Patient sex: F
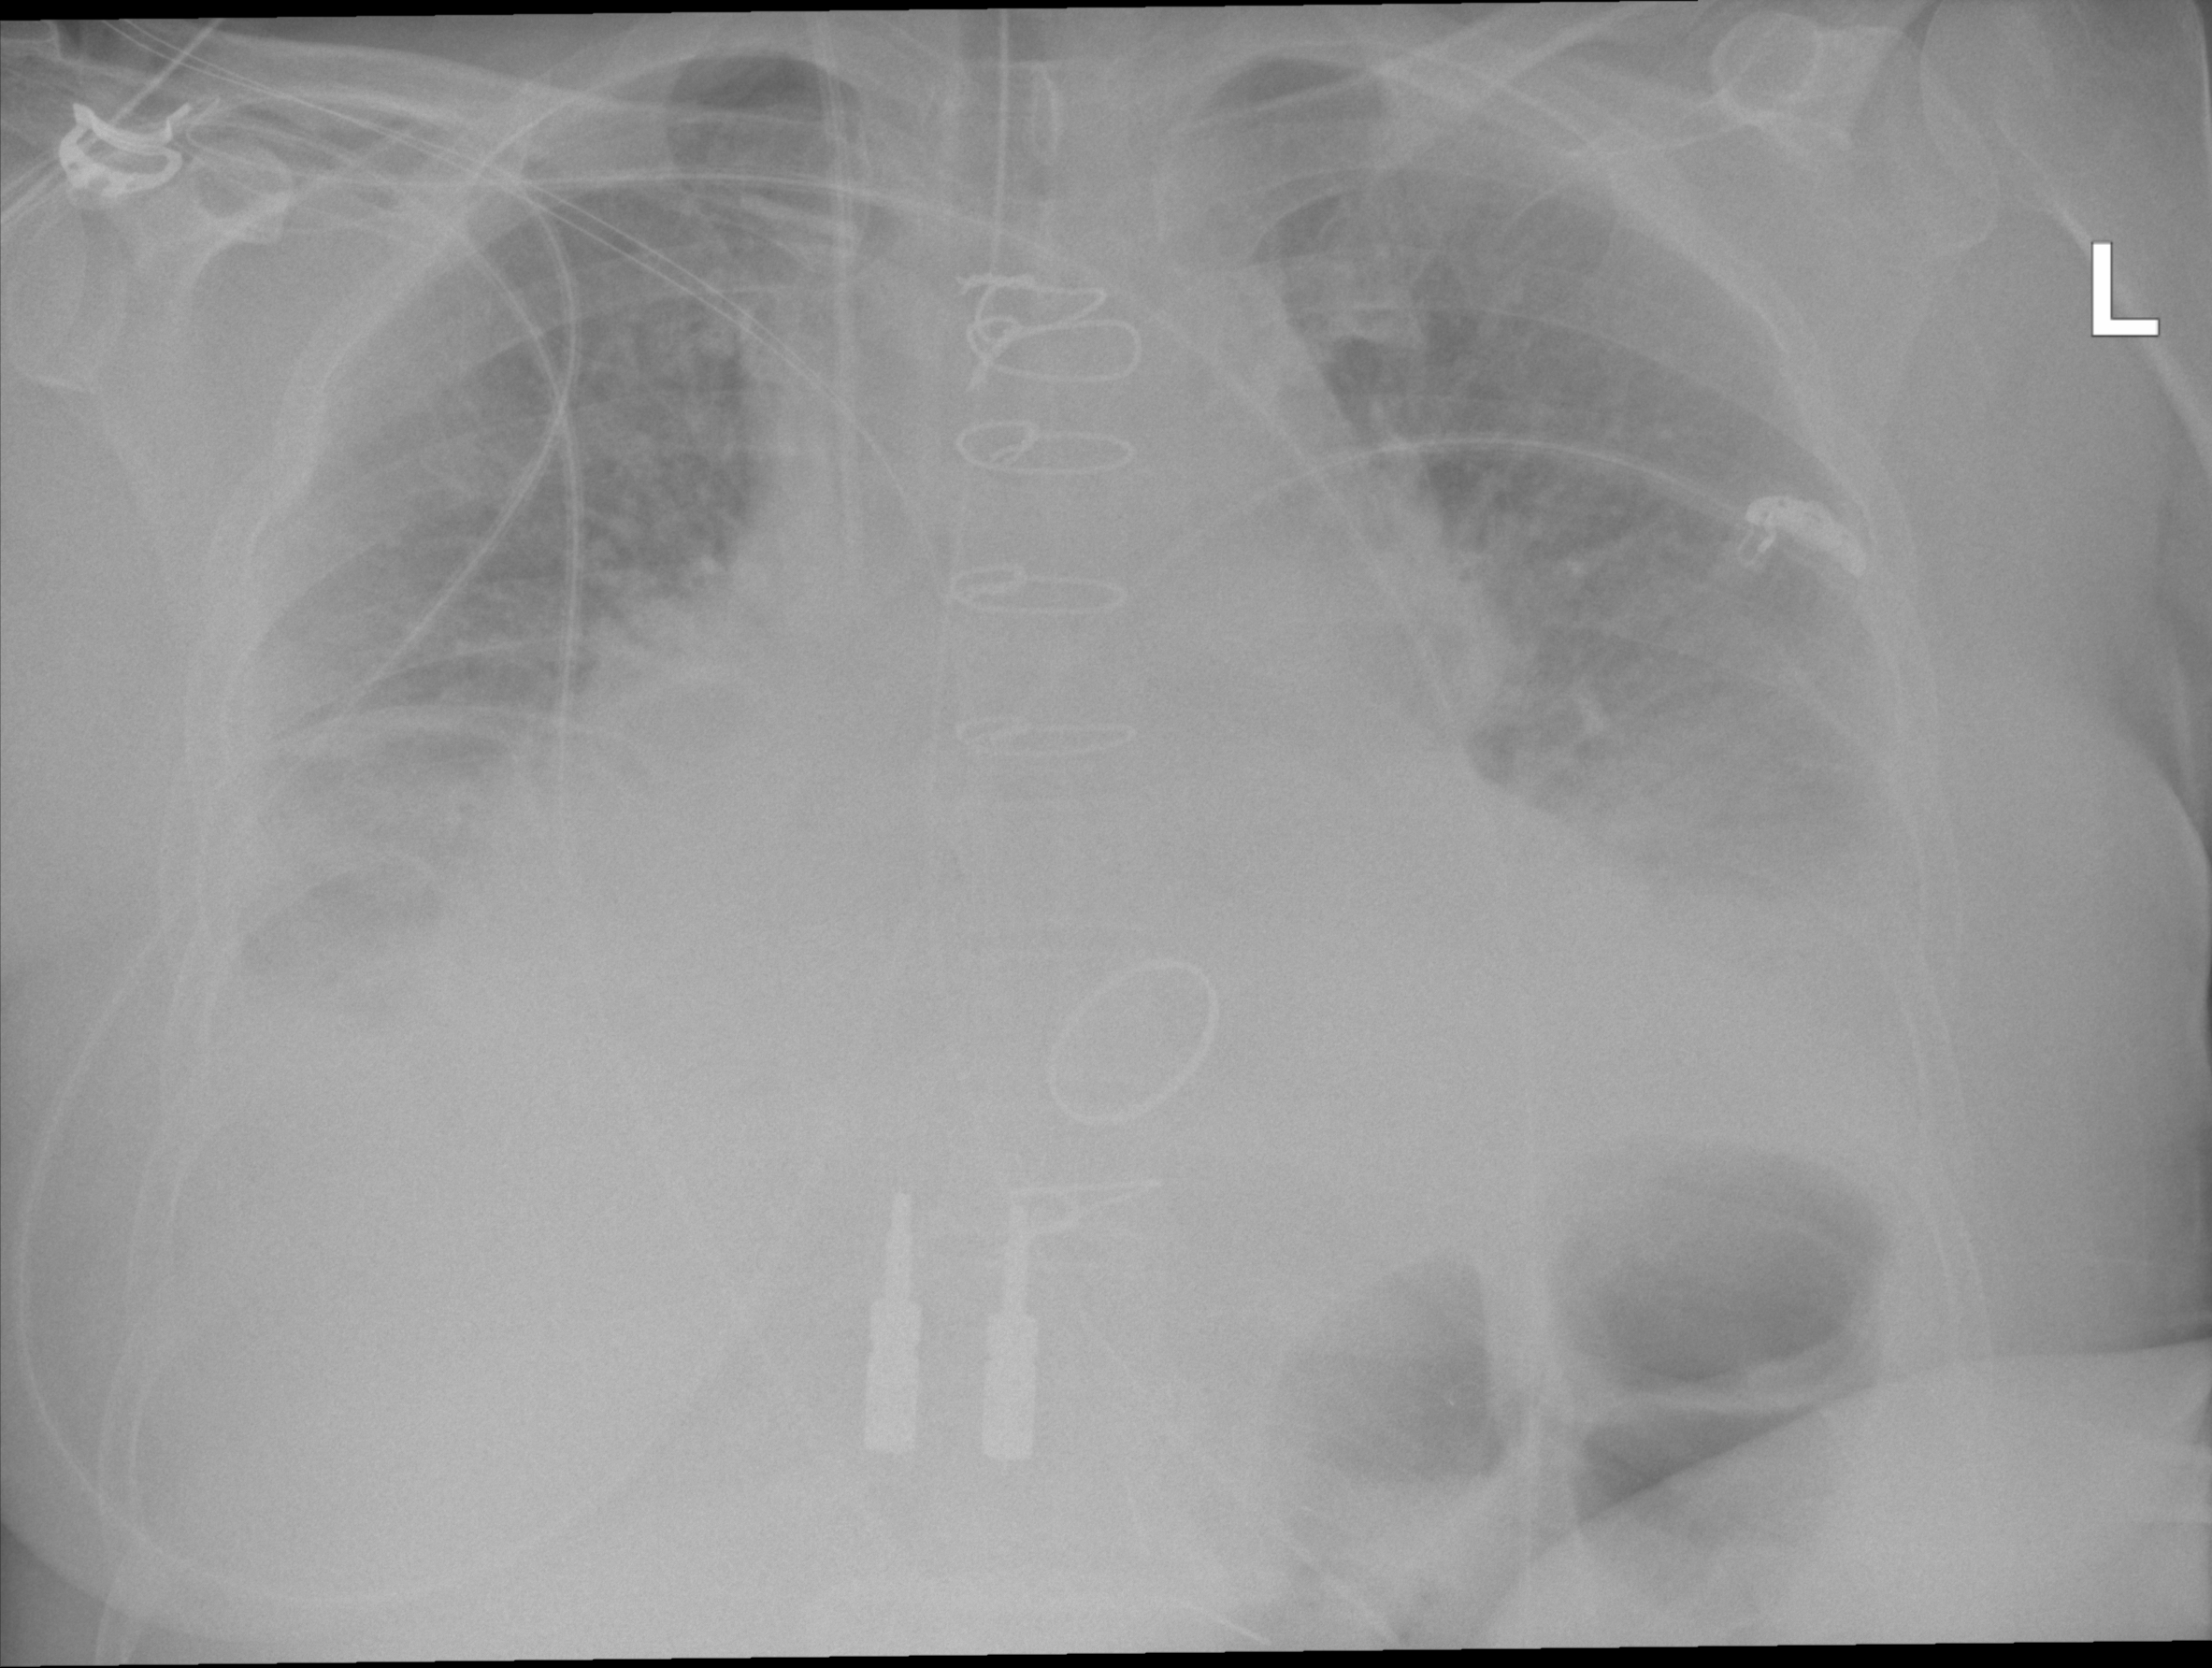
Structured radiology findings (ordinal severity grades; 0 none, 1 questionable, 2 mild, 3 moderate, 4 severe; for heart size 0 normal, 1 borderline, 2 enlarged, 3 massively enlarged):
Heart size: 2
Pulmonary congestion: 2
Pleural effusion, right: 2
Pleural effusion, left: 2
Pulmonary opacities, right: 2
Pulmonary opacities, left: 2
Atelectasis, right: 2
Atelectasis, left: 2